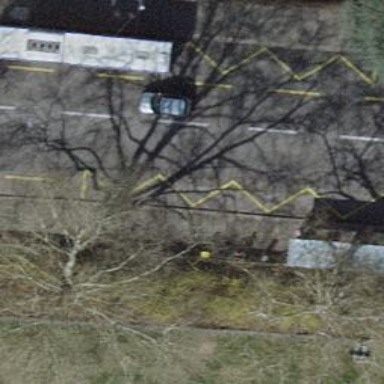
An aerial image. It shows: Bus stop equipped with public transport stop position.